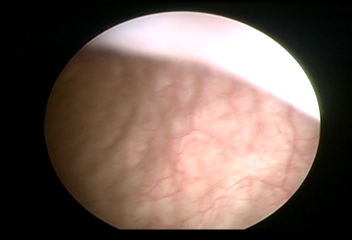
Modality: WLC
Class: Normal mucosa
Bladder cancer association: No